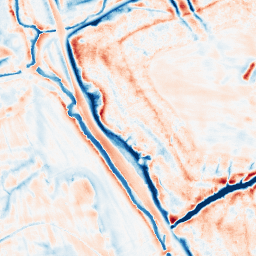
Category: edge_preserving
Decomposition family: bilateral
Decomposition parameters: d: 21
sigma_color: 150
sigma_space: 75
Upsampling method: quintic
Upsampling parameters: scale: 4
Upsampling scale: 4